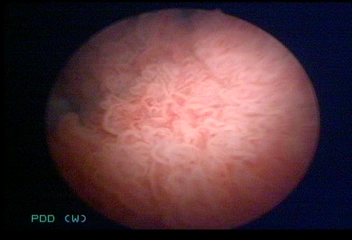
Modality: WLC
Class: Malignant
Subclass: HighGradePapillary
Lesion: L1
Stage: T1
Morphology: Papillary
Bladder cancer association: Yes
Annotated structures: Tumor